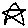
Label: star